Question: I'm trying out my first application in Tkinter/ttk. I'm running into a minor formatting problem that I am unable to resolve. I'm creating a tree view of a list of stock symbols in a frame. When I run the application only the first 10 symbols are displayed in the table although the frame is large enough to display all 20 symbols in the list. I have to scroll down to see the rest of the list. I've researched other answers, but nothing seems to give the correct answer. I also tried different combinations of sticky, fill, align, and height settings without success. Can anyone help me figure out what I need to do to get the tree to fill up the frame?
Here is a minimal version of the code which shows the issue. A png of the output is attached.
Thanks for your help!
'''
#!/usr/local/bin/python3.6
import tkinter as tk
from tkinter import ttk
class ss:
def __init__(self, root):
left_frame = tk.Frame(root, height = 8000, width = 1000)
right_frame = tk.Frame(root, height = 5000, width = 1000)
left_top = tk.Frame(left_frame, height = 300, width = 1000)
left_bottom = tk.Frame(left_frame, height = 2000)
left_frame.grid(row = 0, column = 0, sticky = 'ns')
right_frame.grid(row = 0, column = 1, sticky = 'ns')
left_top.grid(row = 0, column = 0, sticky = 'ew')
left_bottom.grid(row = 1, column = 0, sticky = 'sew')
left_frame.rowconfigure(1, weight = 1)
tk.Label(left_top, text = "Sort by:").grid(row = 0, column = 0)
self.tree = ttk.Treeview(left_bottom, selectmode = 'browse')
self.tree.pack(side = 'left', expand = 1, fill = 'both')
scrollbar = ttk.Scrollbar(left_bottom, orient = "vertical", command = self.tree.yview)
scrollbar.pack(side = 'left', expand = 1, fill = 'y')
self.current_symbol = ""
self.stock_label = tk.Label(right_frame, text = self.current_symbol, anchor = 'n')
self.stock_label.pack(side = 'top')
self.tree.configure(yscrollcommand = scrollbar.set)
self.tree\["columns"\] = ("1")
self.tree\['show'\] = 'headings'
self.tree.column("1", width = 100, anchor = 'w')
self.tree.heading("1", text = "Symbol", anchor = 'w')
for row in range(0, 20):
symbol = "Stock" + str(row)
self.tree.insert("", 'end', text=symbol, values = (symbol))
def main():
root = tk.Tk()
root.title("Stock Screener")
root.geometry("2000x1000")
ss(root)
root.mainloop()
if __name__ == "__main__":
main()
'''

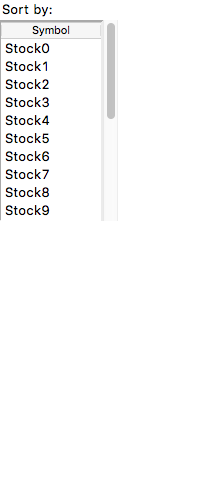
Answer: You also have to expand row=0 of the root window. To let the left frame expand NS. And you forgot to expand 'left_bottom' in the 'n' direction.
'''
root.rowconfigure(0, weight = 1) # configure the root grid rows
left_frame.grid(row = 0, column = 0, sticky = 'ns')
right_frame.grid(row = 0, column = 1, sticky = 'ns')
left_top.grid(row = 0, column = 0, sticky = 'ew')
left_bottom.grid(row = 1, column = 0, sticky = 'nsew') # here add 'n'
left_frame.rowconfigure(1, weight = 1)
'''